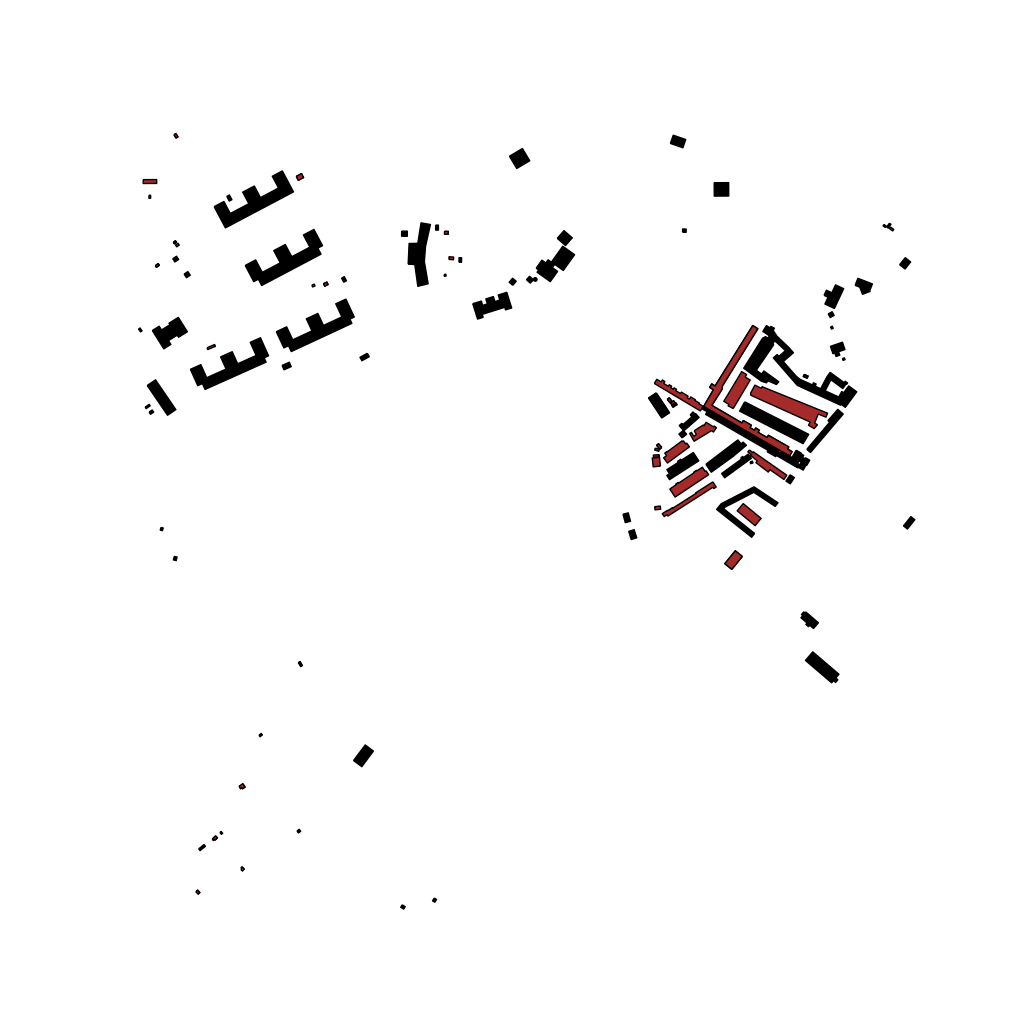
Tags: overhead vector_map, business, industrial, recreation, residential, special, individual_rise, low_rise, density_1, Building, Facility, 1.0 km²